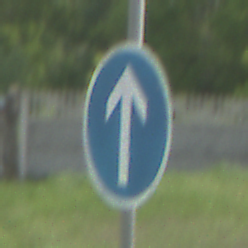
Verkehrszeichen: VorgeschriebeneFahrtrichtungGeradeaus
Umgebung: Outdoor, Nature
Tageszeit: MorningAfternoon
Wetter: PartlyCloudy
Licht: Natural
Jahreszeit: NotSpecified
Kontrast: HighContrast